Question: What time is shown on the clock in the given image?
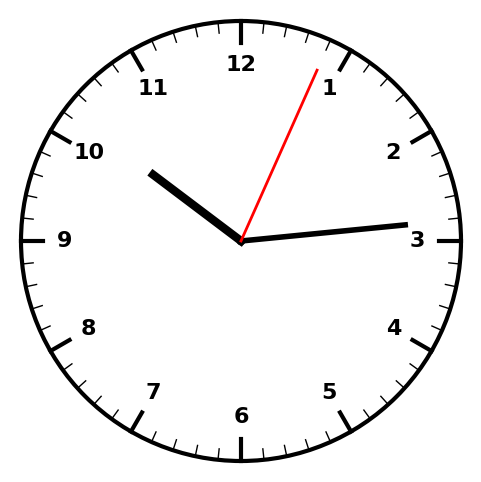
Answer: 10:14:04